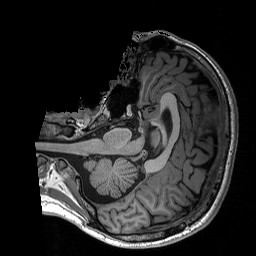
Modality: T1w
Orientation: axial
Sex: male